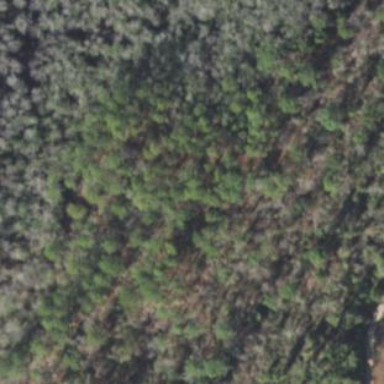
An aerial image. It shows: Woodland with needle-leaved trees.